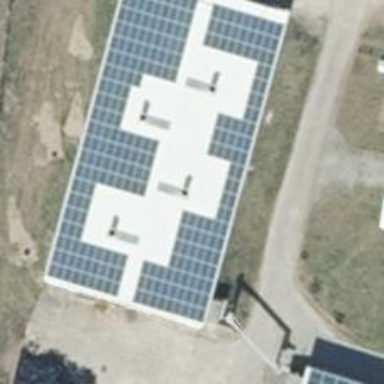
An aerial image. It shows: Solar photovoltaic panel generating electricity through small installation.